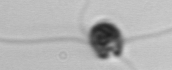
Label: flagellate_morphotype1